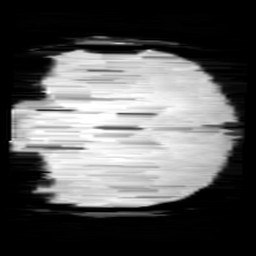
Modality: minIP
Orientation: coronal
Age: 12
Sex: male
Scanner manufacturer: siemens
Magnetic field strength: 3 T
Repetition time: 0.027 s
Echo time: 0.02 s